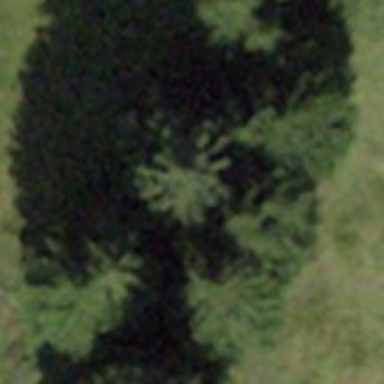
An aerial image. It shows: Forest area.